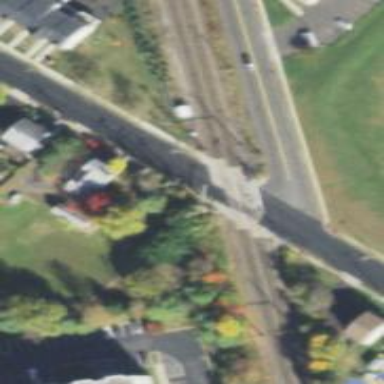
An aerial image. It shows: Full barrier level crossing on railway.